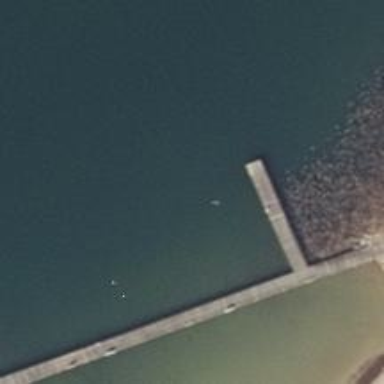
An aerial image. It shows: Man-made pier.